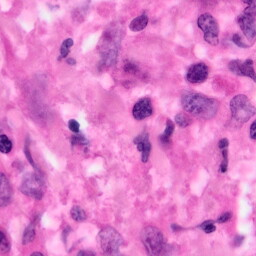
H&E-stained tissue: Pancreatic